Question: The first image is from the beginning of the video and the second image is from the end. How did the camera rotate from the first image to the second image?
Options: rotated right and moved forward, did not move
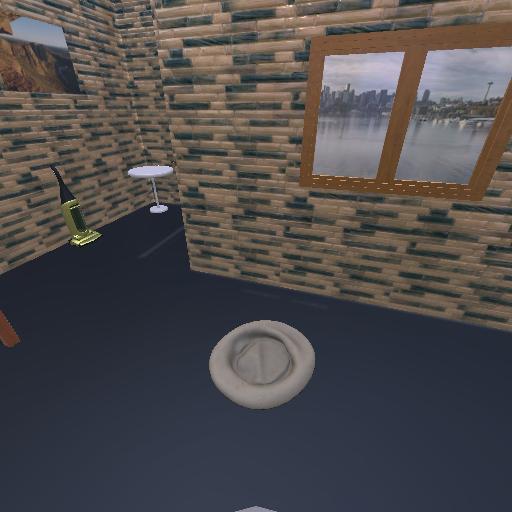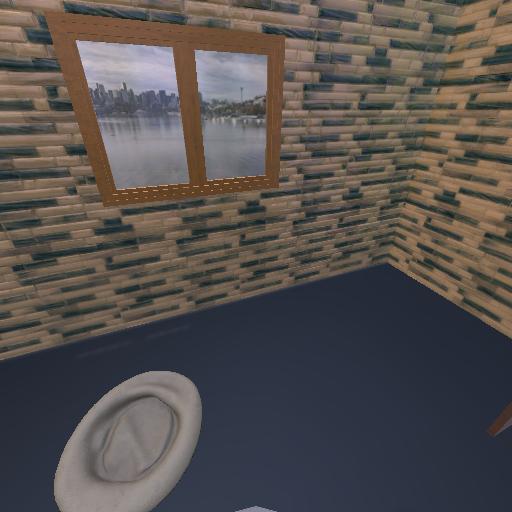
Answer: rotated right and moved forward